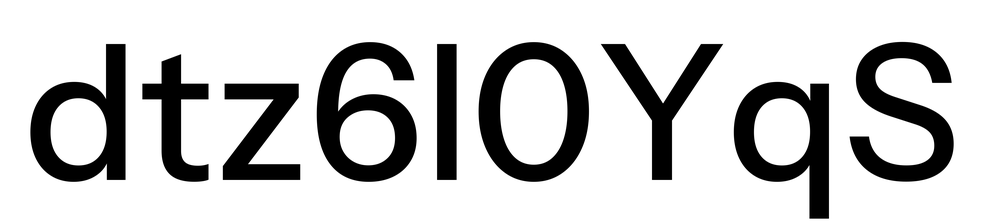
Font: InstrumentSans_Medium